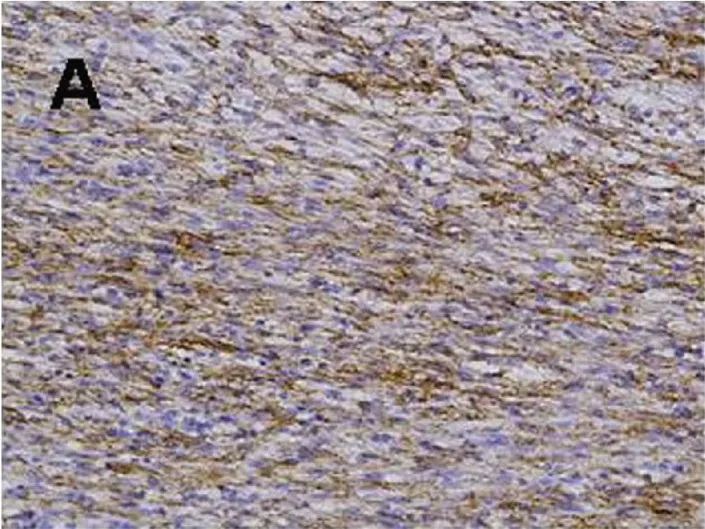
Immunohistochemical staining:. CD34.
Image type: pathology (immunostaining)